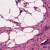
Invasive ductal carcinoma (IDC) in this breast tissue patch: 1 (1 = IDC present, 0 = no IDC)